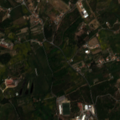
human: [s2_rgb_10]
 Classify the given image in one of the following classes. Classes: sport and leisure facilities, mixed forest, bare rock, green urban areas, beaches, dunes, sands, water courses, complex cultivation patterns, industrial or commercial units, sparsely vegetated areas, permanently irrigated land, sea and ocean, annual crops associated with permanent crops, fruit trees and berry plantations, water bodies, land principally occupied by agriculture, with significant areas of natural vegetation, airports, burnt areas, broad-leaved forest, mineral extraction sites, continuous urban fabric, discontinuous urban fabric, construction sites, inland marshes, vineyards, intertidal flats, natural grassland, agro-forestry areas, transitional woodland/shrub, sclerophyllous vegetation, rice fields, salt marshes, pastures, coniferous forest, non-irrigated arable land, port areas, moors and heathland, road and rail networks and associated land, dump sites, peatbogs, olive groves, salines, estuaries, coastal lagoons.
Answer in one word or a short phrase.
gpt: continuous urban fabric, complex cultivation patterns, land principally occupied by agriculture, with significant areas of natural vegetation, mixed forest, transitional woodland/shrub